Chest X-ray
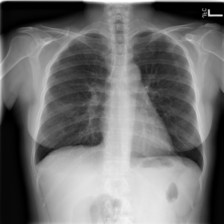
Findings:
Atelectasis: negative
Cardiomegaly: negative
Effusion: negative
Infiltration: negative
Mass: negative
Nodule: negative
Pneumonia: negative
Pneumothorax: negative
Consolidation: negative
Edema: negative
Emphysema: negative
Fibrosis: negative
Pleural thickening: negative
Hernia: negative